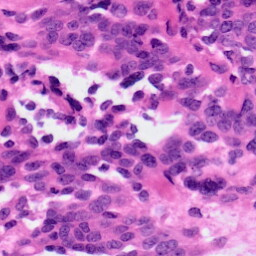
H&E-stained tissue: Ovarian